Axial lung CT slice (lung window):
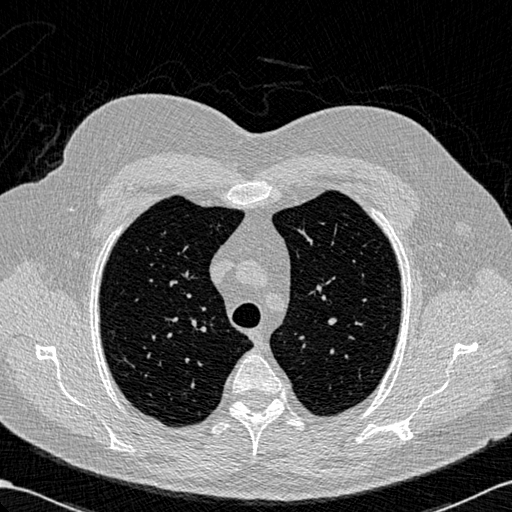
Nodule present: no